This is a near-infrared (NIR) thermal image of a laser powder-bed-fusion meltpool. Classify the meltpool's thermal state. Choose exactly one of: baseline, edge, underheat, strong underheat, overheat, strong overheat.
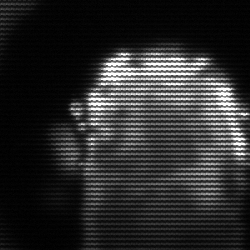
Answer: baseline